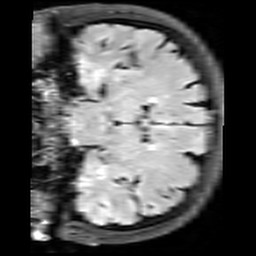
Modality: FLAIR
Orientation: coronal
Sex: female
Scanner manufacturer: siemens
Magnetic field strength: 3 T
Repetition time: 10 s
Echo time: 0.09 s